Question: I'm trying to deploy an application to my android device ('android version 4.4.4') and I'm using the kit: 'Android for armeabi-v7a(GCC 4.9,QT5.8.0)' and i get the following error :
'''
Invalid json output from qmlimportscanner.
13:19:33: Le processus "D:\Qt5.8.0_android.8ndroid_armv7inndroiddeployqt.exe" s'est termine avec le code 4.
Erreur lors de la compilation/deploiement du projet untitled5 (kit : Android for armeabi-v7a (GCC 4.9, Qt 5.8.0))
'''
When executing step "Build Android APK"
I don't understand how APIs work so I literaly don't know any way to fix this.
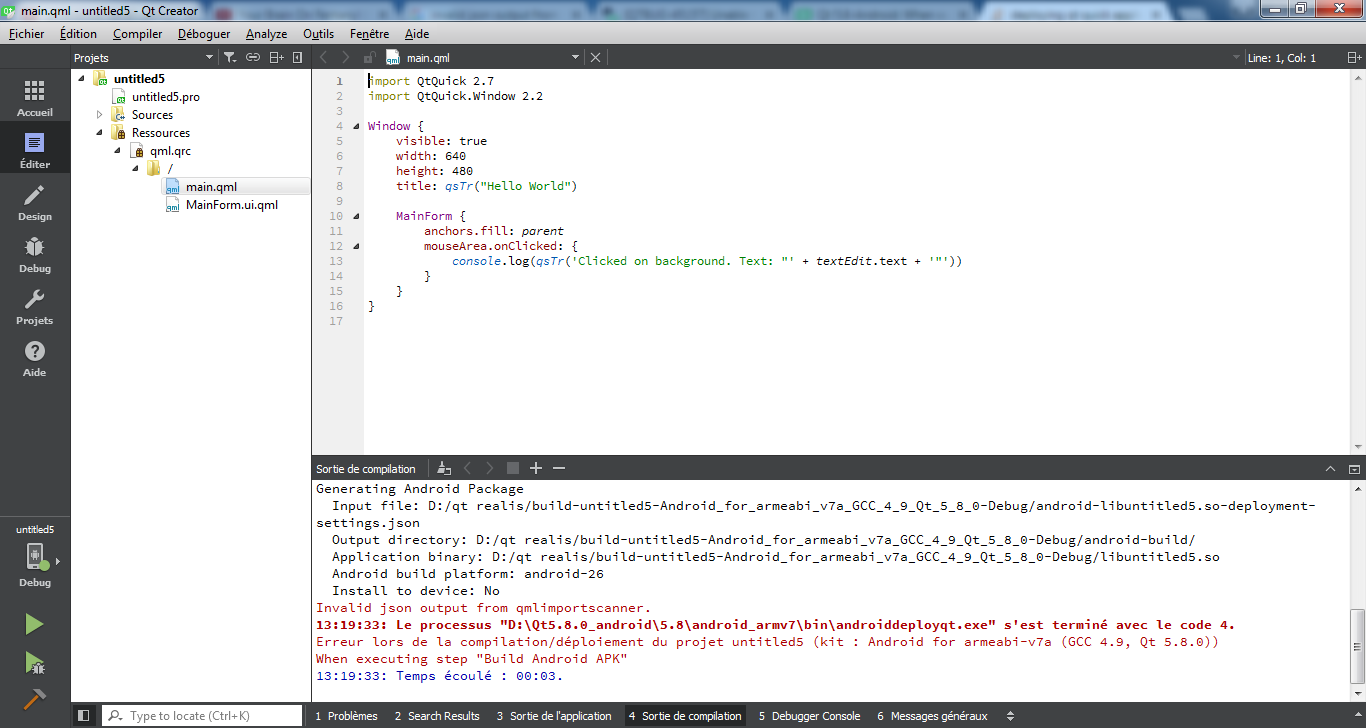
Answer: yes i did set the JDK SDK NDK well and the problem was the whitespace in the name of the folder i was using as a directory , so if anyone has the same problem please check the path of the directory you are using it MUST NOT contain any spaces , thank you aghilpro for the answer